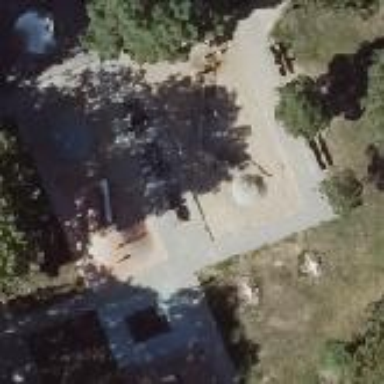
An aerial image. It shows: Playground area for leisure land.